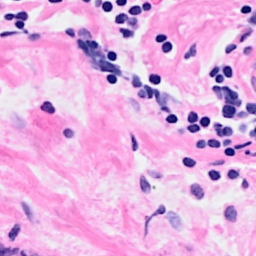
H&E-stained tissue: Breast